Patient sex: M
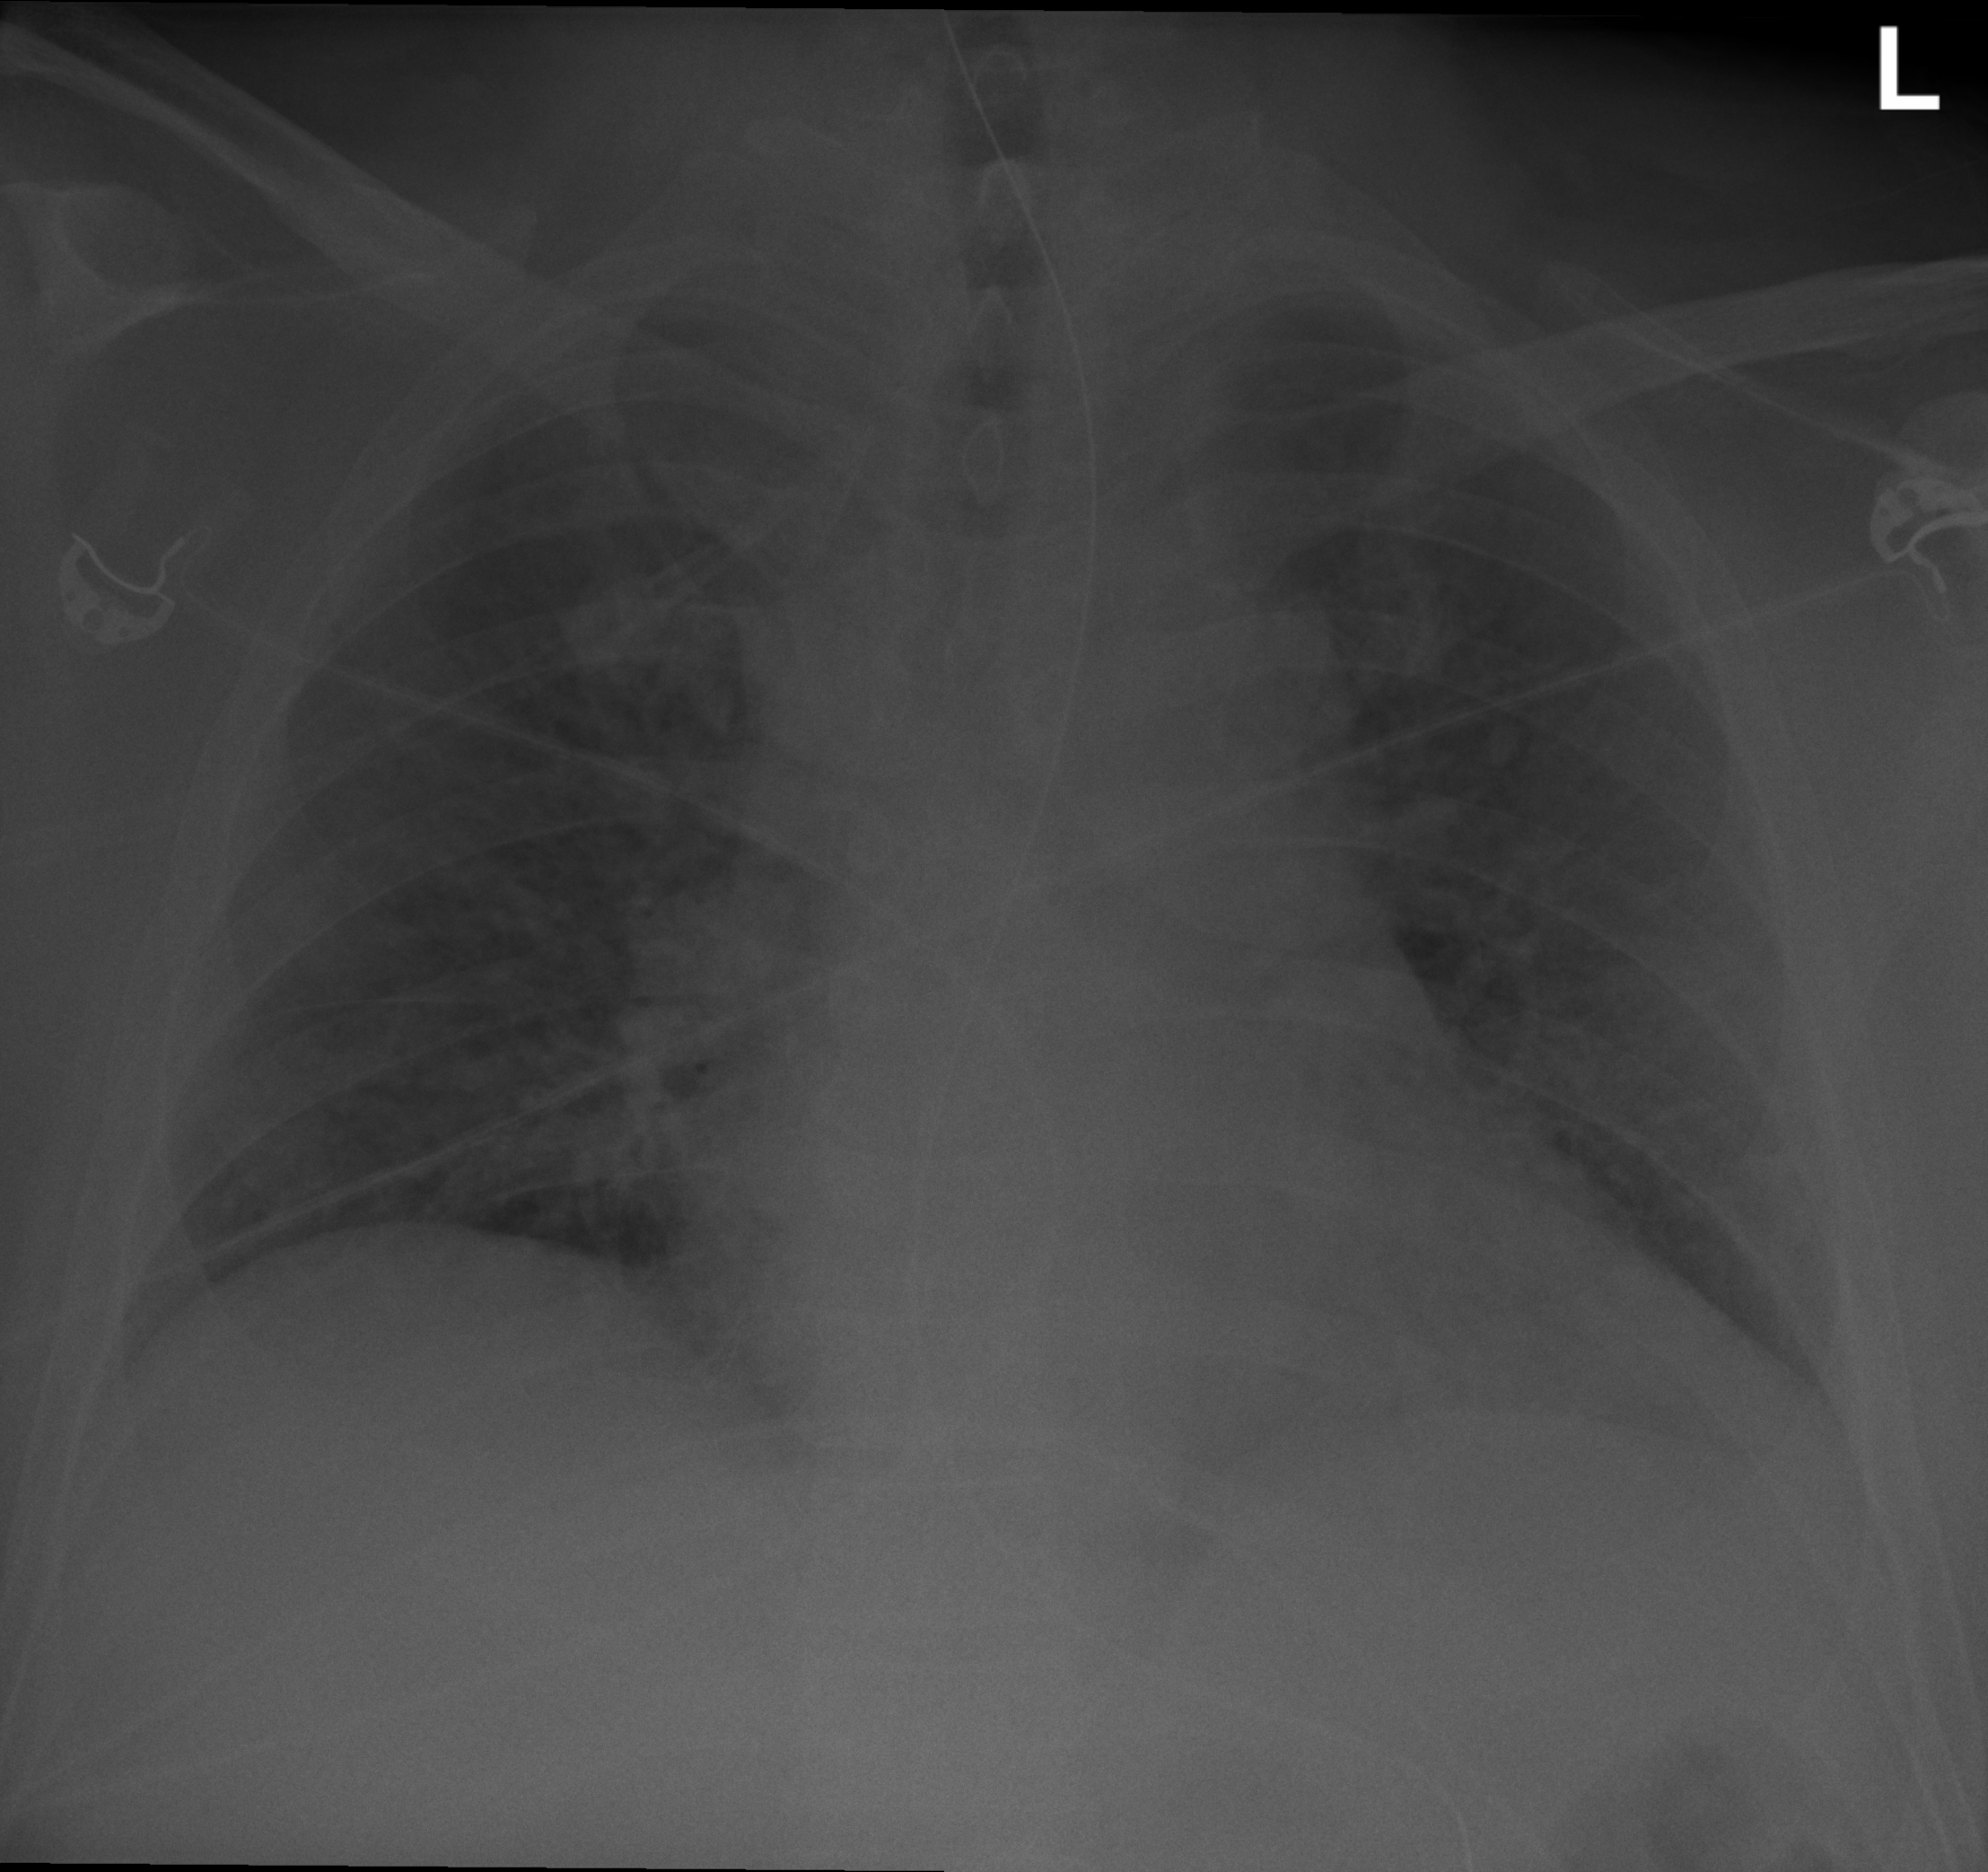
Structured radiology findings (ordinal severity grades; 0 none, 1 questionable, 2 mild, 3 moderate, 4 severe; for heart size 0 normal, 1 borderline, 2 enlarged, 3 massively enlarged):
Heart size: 2
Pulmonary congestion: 3
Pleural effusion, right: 0
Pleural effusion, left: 1
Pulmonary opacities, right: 2
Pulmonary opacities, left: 2
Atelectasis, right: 2
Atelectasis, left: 2